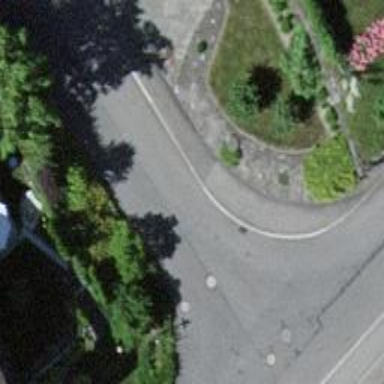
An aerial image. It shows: Sidewalk along the footway.